Aerial crown-view tile of a tropical tree (Barro Colorado Island, Panama), acquired 20250915:
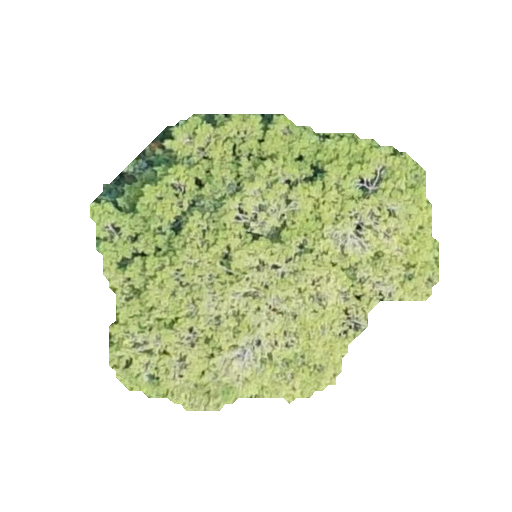
Species: Sapium glandulosum
GBIF accepted scientific name: Sapium glandulosum
Crown area: 110.907 m²